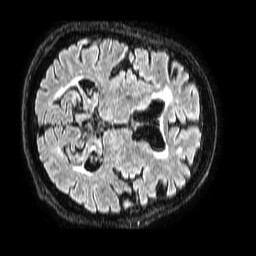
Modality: FLAIR
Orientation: axial
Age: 66
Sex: male
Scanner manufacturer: philips
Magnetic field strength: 1.5 T
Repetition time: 4.8 s
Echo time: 0.3 s